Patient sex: F
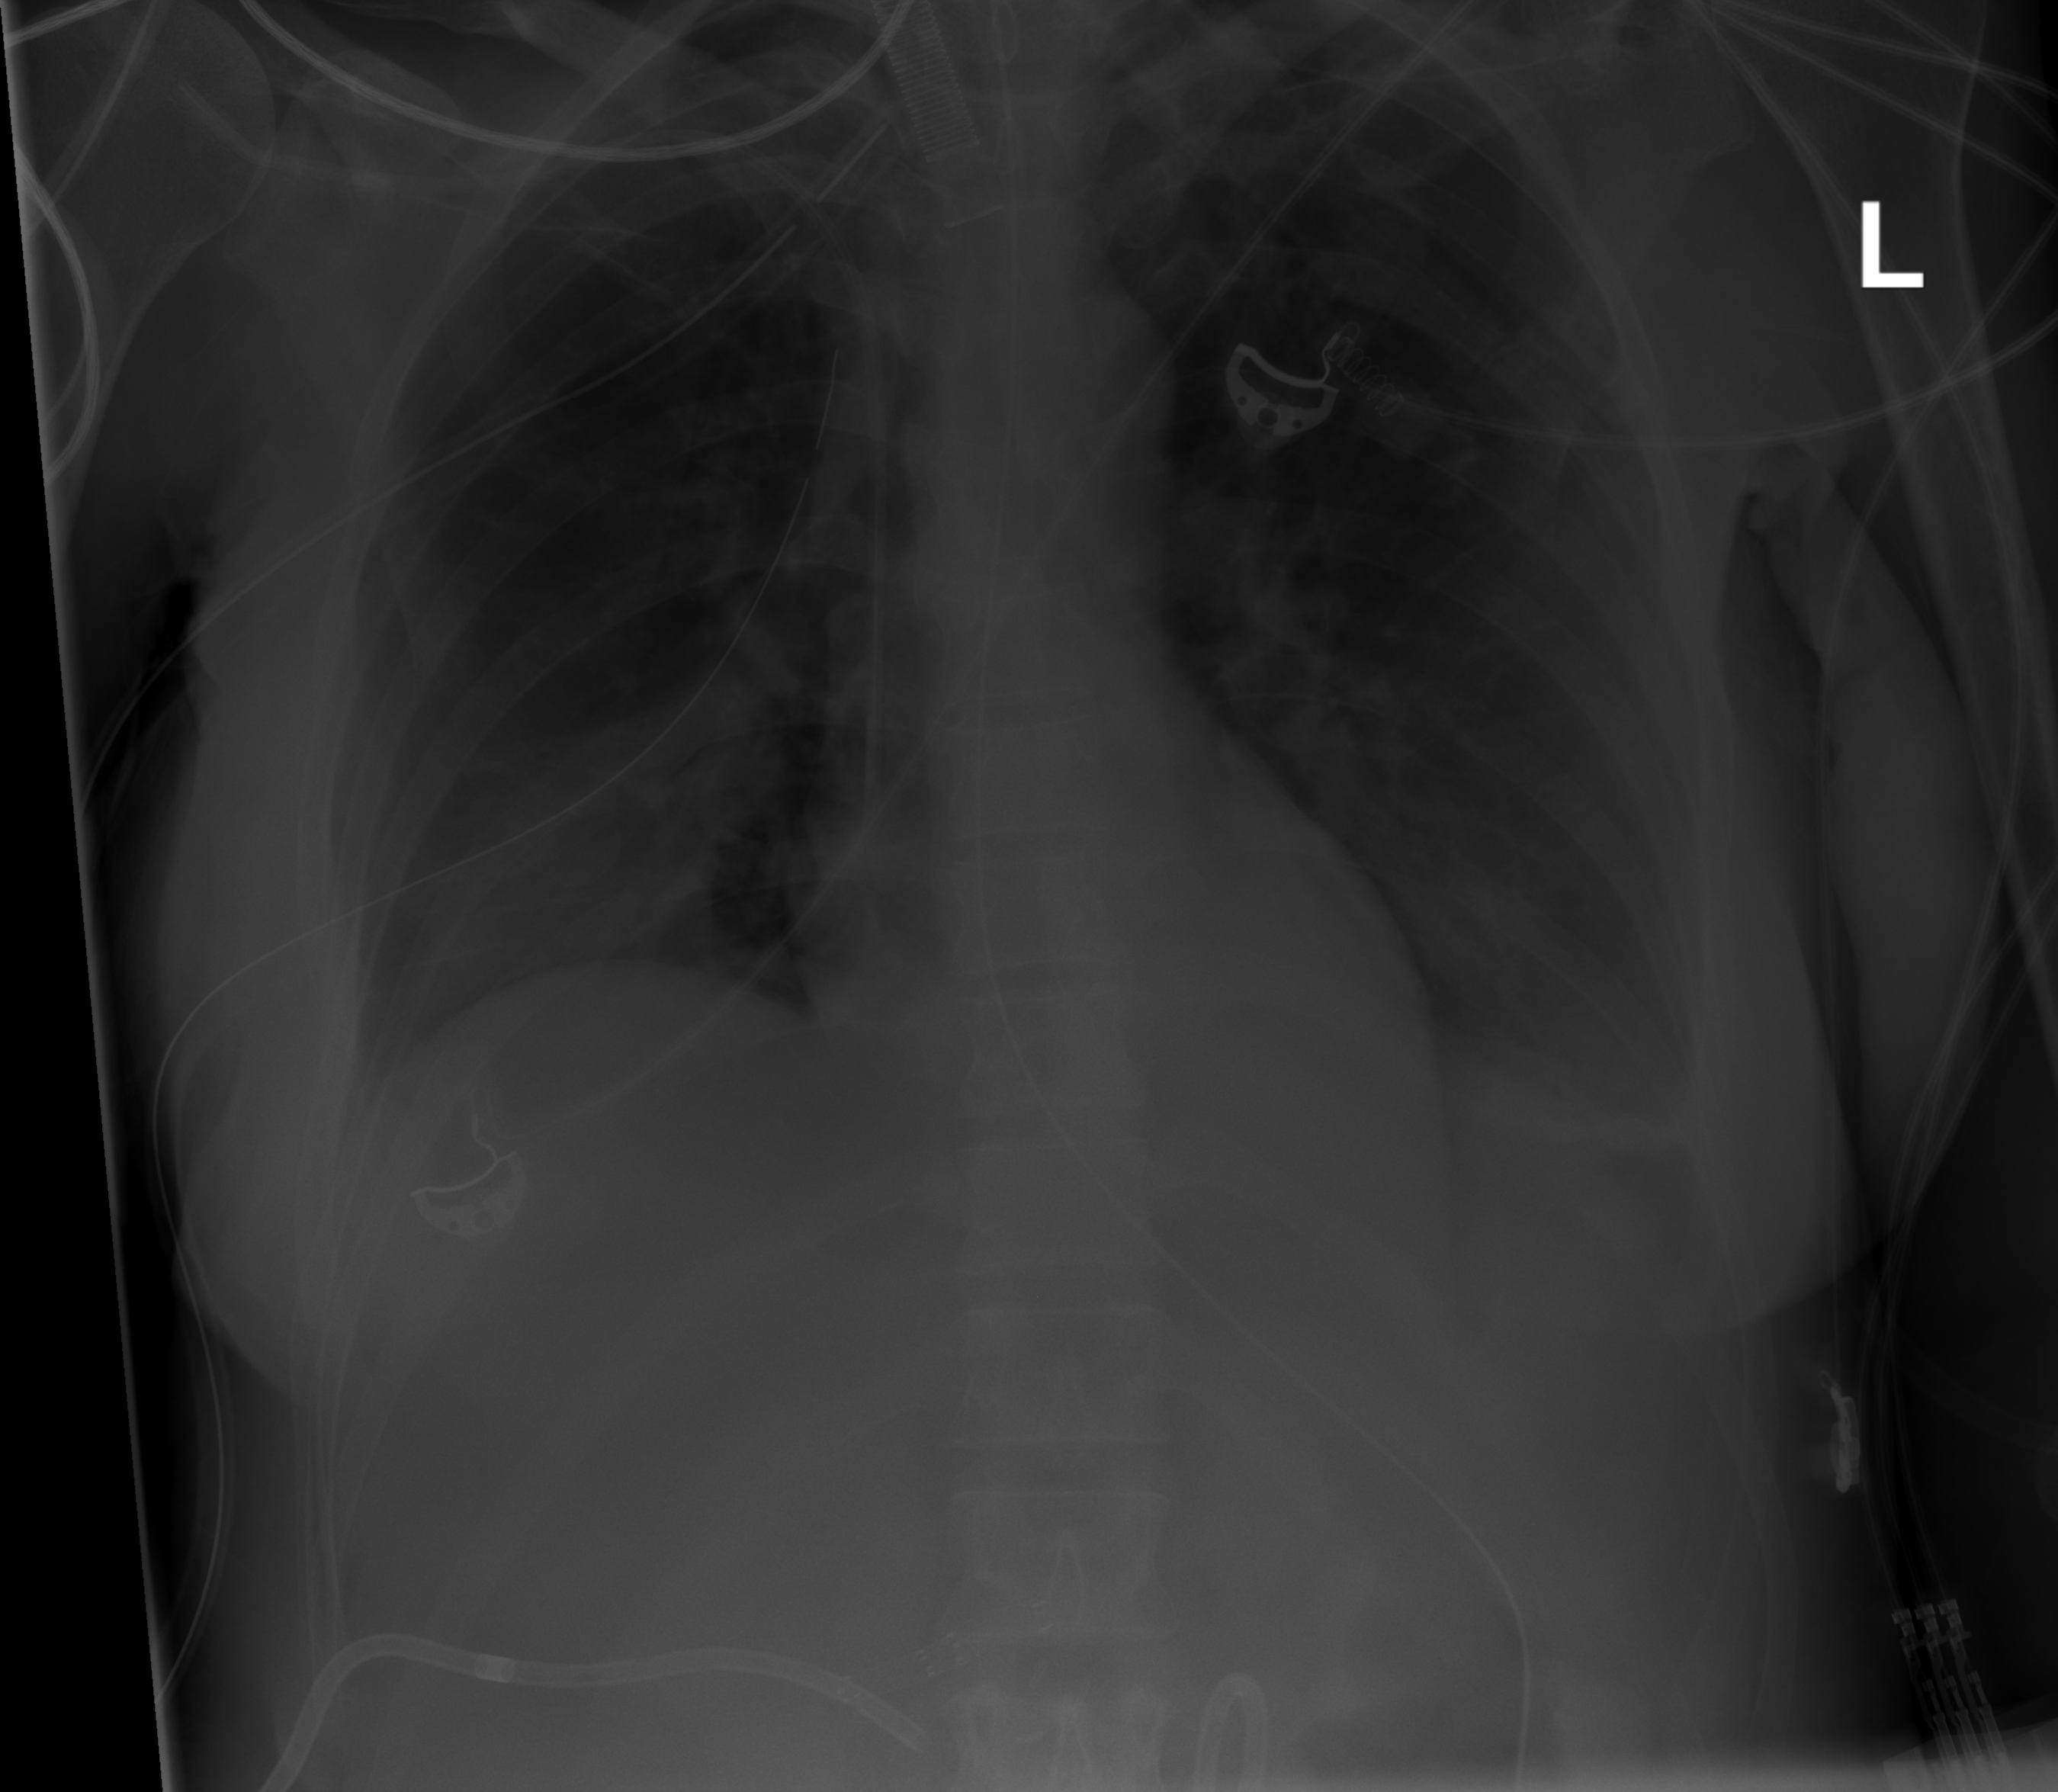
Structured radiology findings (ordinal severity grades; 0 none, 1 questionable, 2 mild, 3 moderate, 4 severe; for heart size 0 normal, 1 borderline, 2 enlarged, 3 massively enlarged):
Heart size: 0
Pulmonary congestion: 0
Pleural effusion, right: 2
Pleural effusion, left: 3
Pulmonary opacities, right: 0
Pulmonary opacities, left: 0
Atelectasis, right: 2
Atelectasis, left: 2